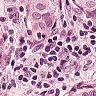
Metastatic tissue present: yes